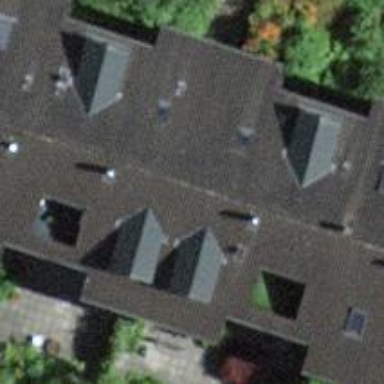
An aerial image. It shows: Apartments building with solar color roof.